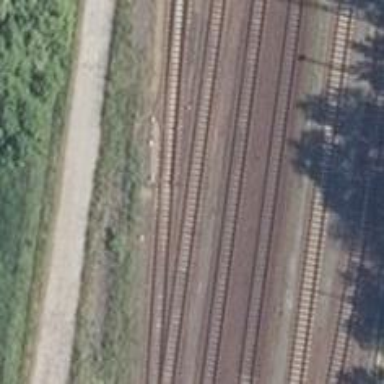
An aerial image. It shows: Railway signal.